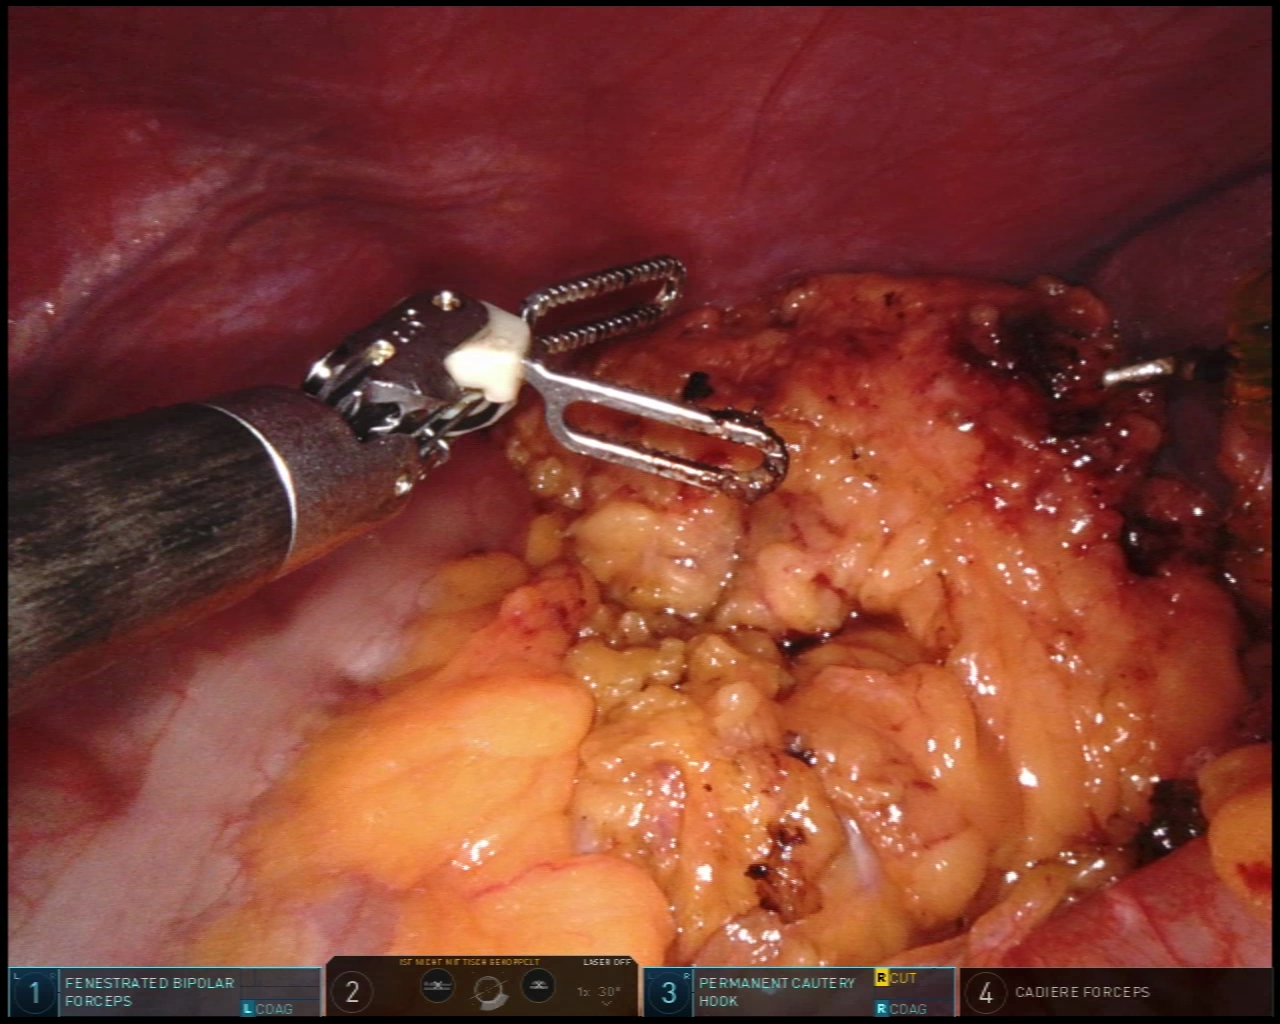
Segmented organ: abdominal_wall
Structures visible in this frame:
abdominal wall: yes
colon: yes
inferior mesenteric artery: no
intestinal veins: no
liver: no
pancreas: no
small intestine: no
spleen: yes
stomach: no
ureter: no
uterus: no
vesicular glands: no